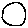
Label: circle